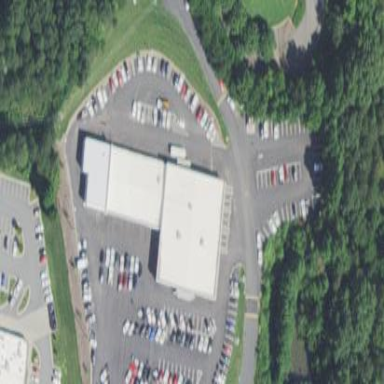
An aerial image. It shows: Building housing car shop.